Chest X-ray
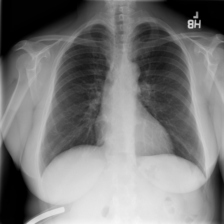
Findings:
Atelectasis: negative
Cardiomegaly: negative
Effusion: negative
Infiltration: negative
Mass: negative
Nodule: negative
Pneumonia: negative
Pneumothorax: negative
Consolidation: negative
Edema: negative
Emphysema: negative
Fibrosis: negative
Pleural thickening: negative
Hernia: negative